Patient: sex M, age 52
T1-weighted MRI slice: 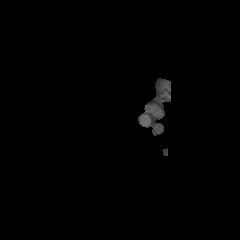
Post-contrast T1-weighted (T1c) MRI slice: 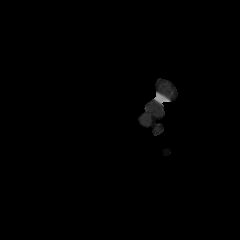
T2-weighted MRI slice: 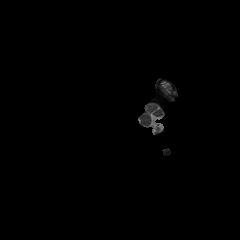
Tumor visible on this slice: no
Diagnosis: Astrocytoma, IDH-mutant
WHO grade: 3